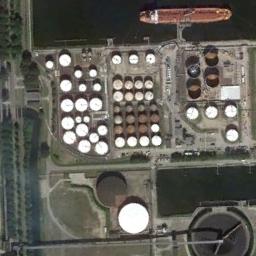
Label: storage_tank